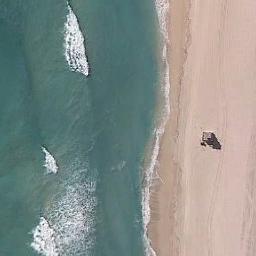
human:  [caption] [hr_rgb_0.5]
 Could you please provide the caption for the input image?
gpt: The beach consists of green seawater and a yellow coast with a rock on it .

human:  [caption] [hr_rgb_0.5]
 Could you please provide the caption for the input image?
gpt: Blue ocean and beach with a house .

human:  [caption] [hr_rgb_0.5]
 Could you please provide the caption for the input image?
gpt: There are water marks on the beach .

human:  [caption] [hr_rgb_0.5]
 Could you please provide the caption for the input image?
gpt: The beach with khaki sand and a eroded stone is in the seawater .

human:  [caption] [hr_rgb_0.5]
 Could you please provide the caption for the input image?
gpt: The beach is quiet .